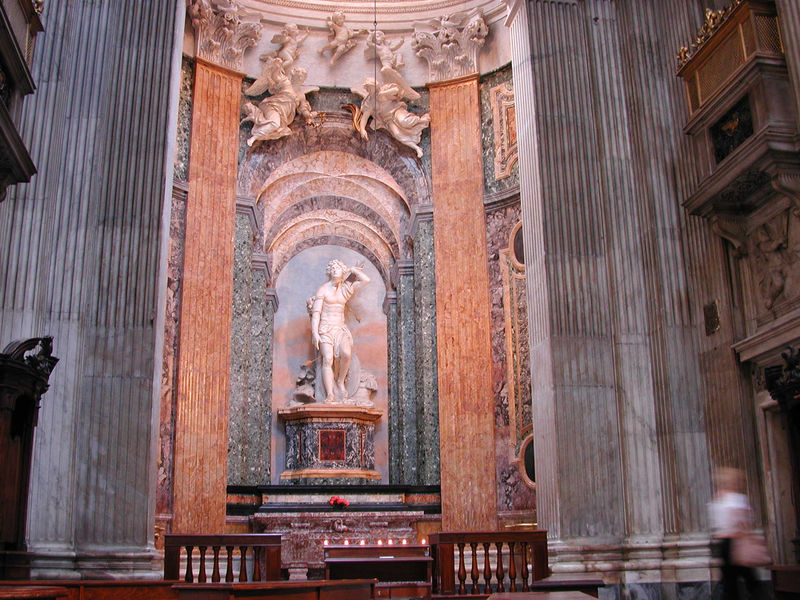
Titel: Sant’Agnese in Agone
Künstler: Girolamo Rainaldi
Standort: Rom, S. Agnese in Agone (EU - I - Latium)
Schlagwörter: flügel, marmor, rot, sockel, kirche, figur, engel, putte, statue, bogen, bank, pilaster, hoch, foto, fotografie, balustrade, bänke, griechisch, putten, quadrat, altart